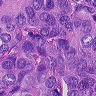
Metastatic tissue present: yes